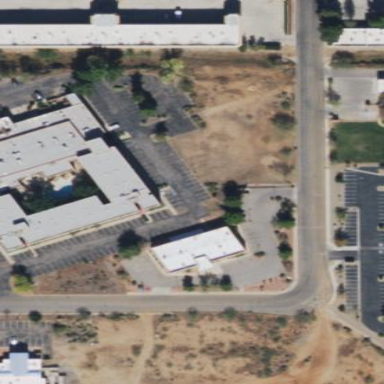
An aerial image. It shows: Part of building is shown in the image.